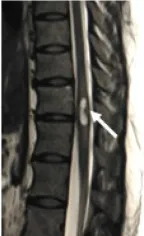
Magnetic resonance imaging of the patient. (D) T2-weighted image of the lower thoracic cord.
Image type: radiology (mri)